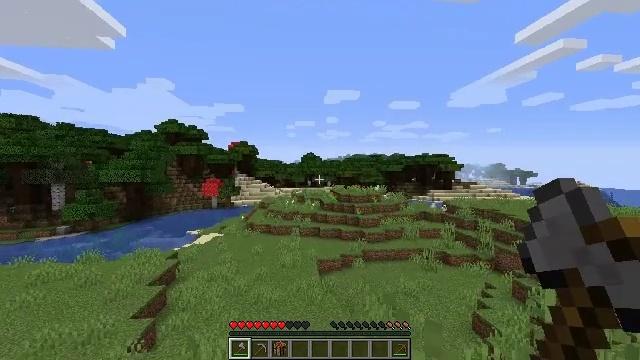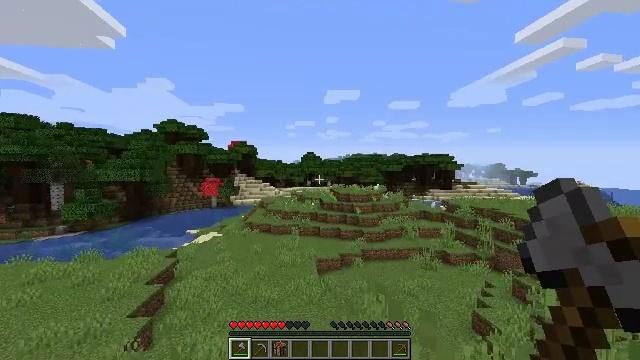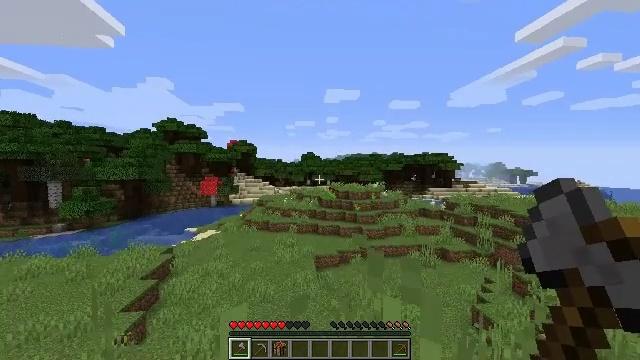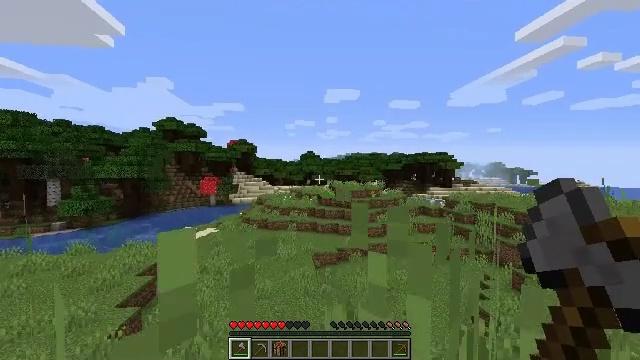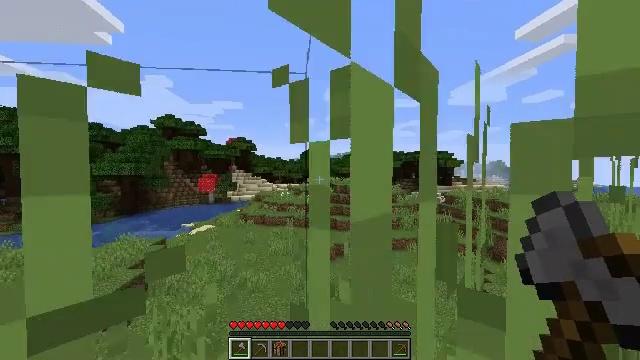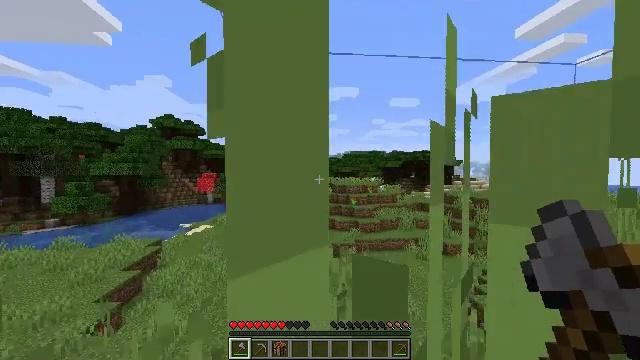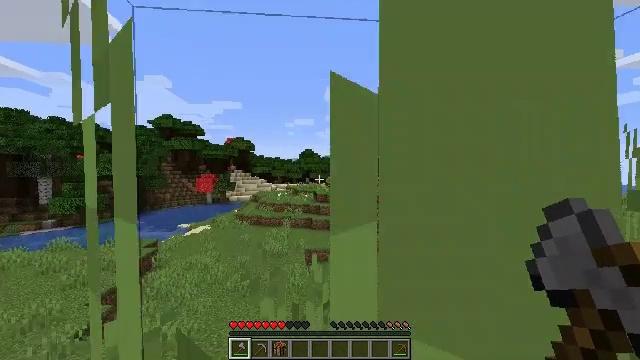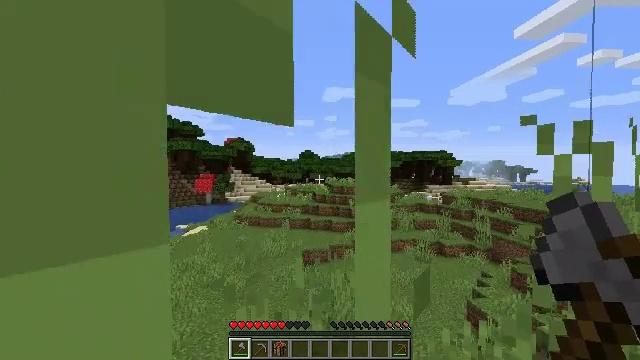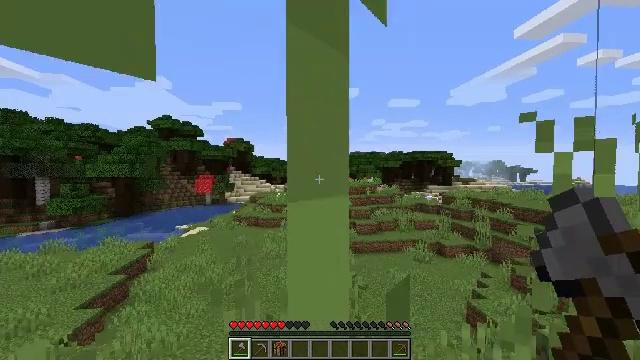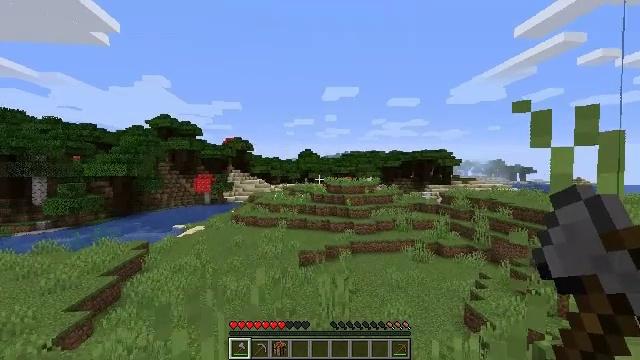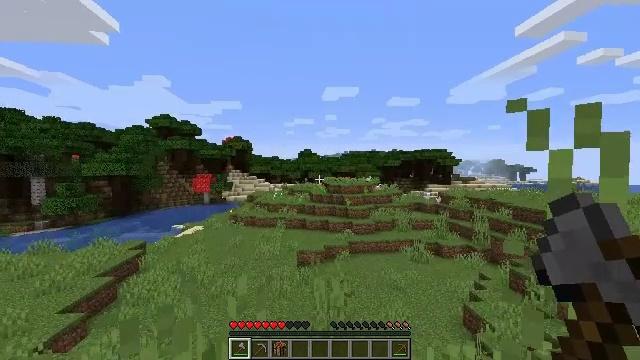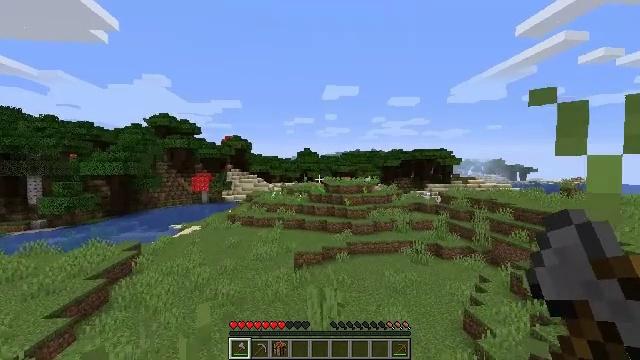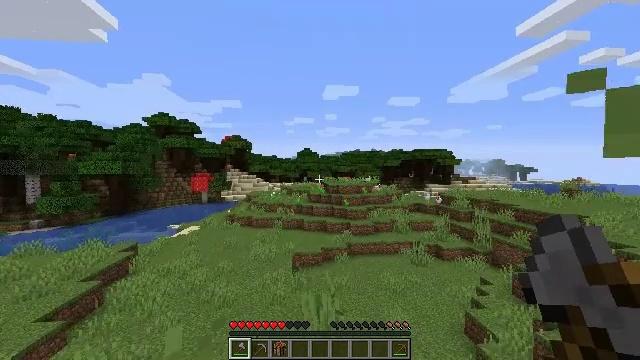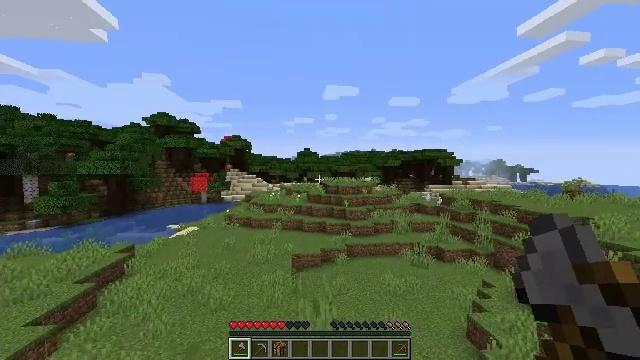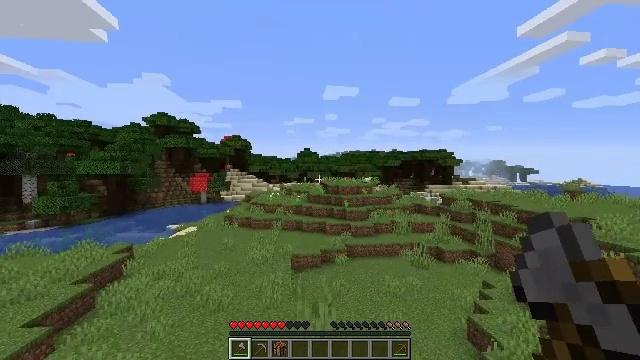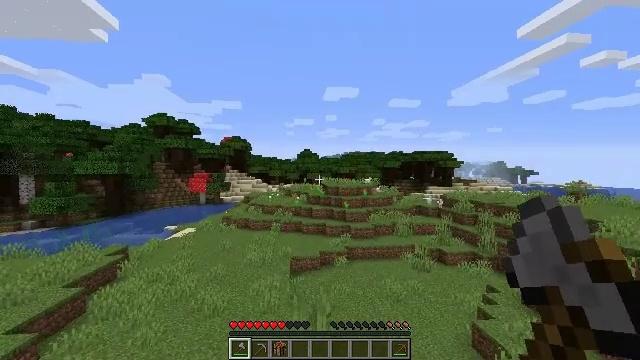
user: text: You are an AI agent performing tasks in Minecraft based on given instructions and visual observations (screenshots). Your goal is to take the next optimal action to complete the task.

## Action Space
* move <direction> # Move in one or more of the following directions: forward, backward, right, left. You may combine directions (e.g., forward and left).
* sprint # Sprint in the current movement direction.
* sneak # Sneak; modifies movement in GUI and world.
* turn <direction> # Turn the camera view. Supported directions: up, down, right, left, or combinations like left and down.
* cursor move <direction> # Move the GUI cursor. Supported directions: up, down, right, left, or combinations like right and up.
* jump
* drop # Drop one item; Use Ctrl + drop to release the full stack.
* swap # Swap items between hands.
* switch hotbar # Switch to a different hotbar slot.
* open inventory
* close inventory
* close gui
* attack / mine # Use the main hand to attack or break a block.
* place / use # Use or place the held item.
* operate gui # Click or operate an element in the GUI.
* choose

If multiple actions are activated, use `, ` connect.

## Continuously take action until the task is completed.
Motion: motion action
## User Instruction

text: Clear the seagrass to get an item.
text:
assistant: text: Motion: move forward and move right
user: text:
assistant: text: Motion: move forward and move right
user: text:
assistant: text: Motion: move forward and move right
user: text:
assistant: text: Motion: move forward and move right
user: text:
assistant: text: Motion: move forward and move right
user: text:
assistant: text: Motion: move forward and move right
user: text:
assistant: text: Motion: move forward and move right
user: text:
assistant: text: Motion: move forward and move right
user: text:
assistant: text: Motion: move forward and move right
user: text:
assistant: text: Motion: move forward
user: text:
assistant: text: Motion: move forward
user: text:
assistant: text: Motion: move forward
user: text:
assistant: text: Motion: move forward
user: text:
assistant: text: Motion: move forward
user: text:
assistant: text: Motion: move forward
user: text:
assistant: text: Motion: move forward
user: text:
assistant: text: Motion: move forward
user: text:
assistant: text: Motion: move forward
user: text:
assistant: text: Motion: move forward
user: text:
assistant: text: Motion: move forward
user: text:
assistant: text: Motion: move forward
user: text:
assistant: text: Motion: move forward
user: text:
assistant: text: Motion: move forward
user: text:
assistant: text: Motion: move forward
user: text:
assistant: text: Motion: move forward
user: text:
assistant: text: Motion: move forward
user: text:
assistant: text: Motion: move forward
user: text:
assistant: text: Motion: move forward
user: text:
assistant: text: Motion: move forward
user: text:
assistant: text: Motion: move forward